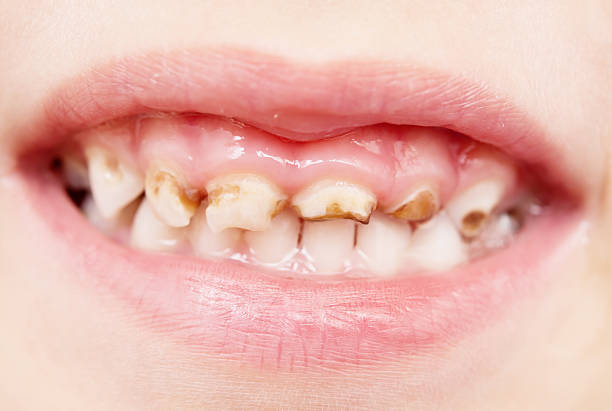
Condition: Gingivitis